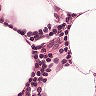
Metastatic tissue present: no